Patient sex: M
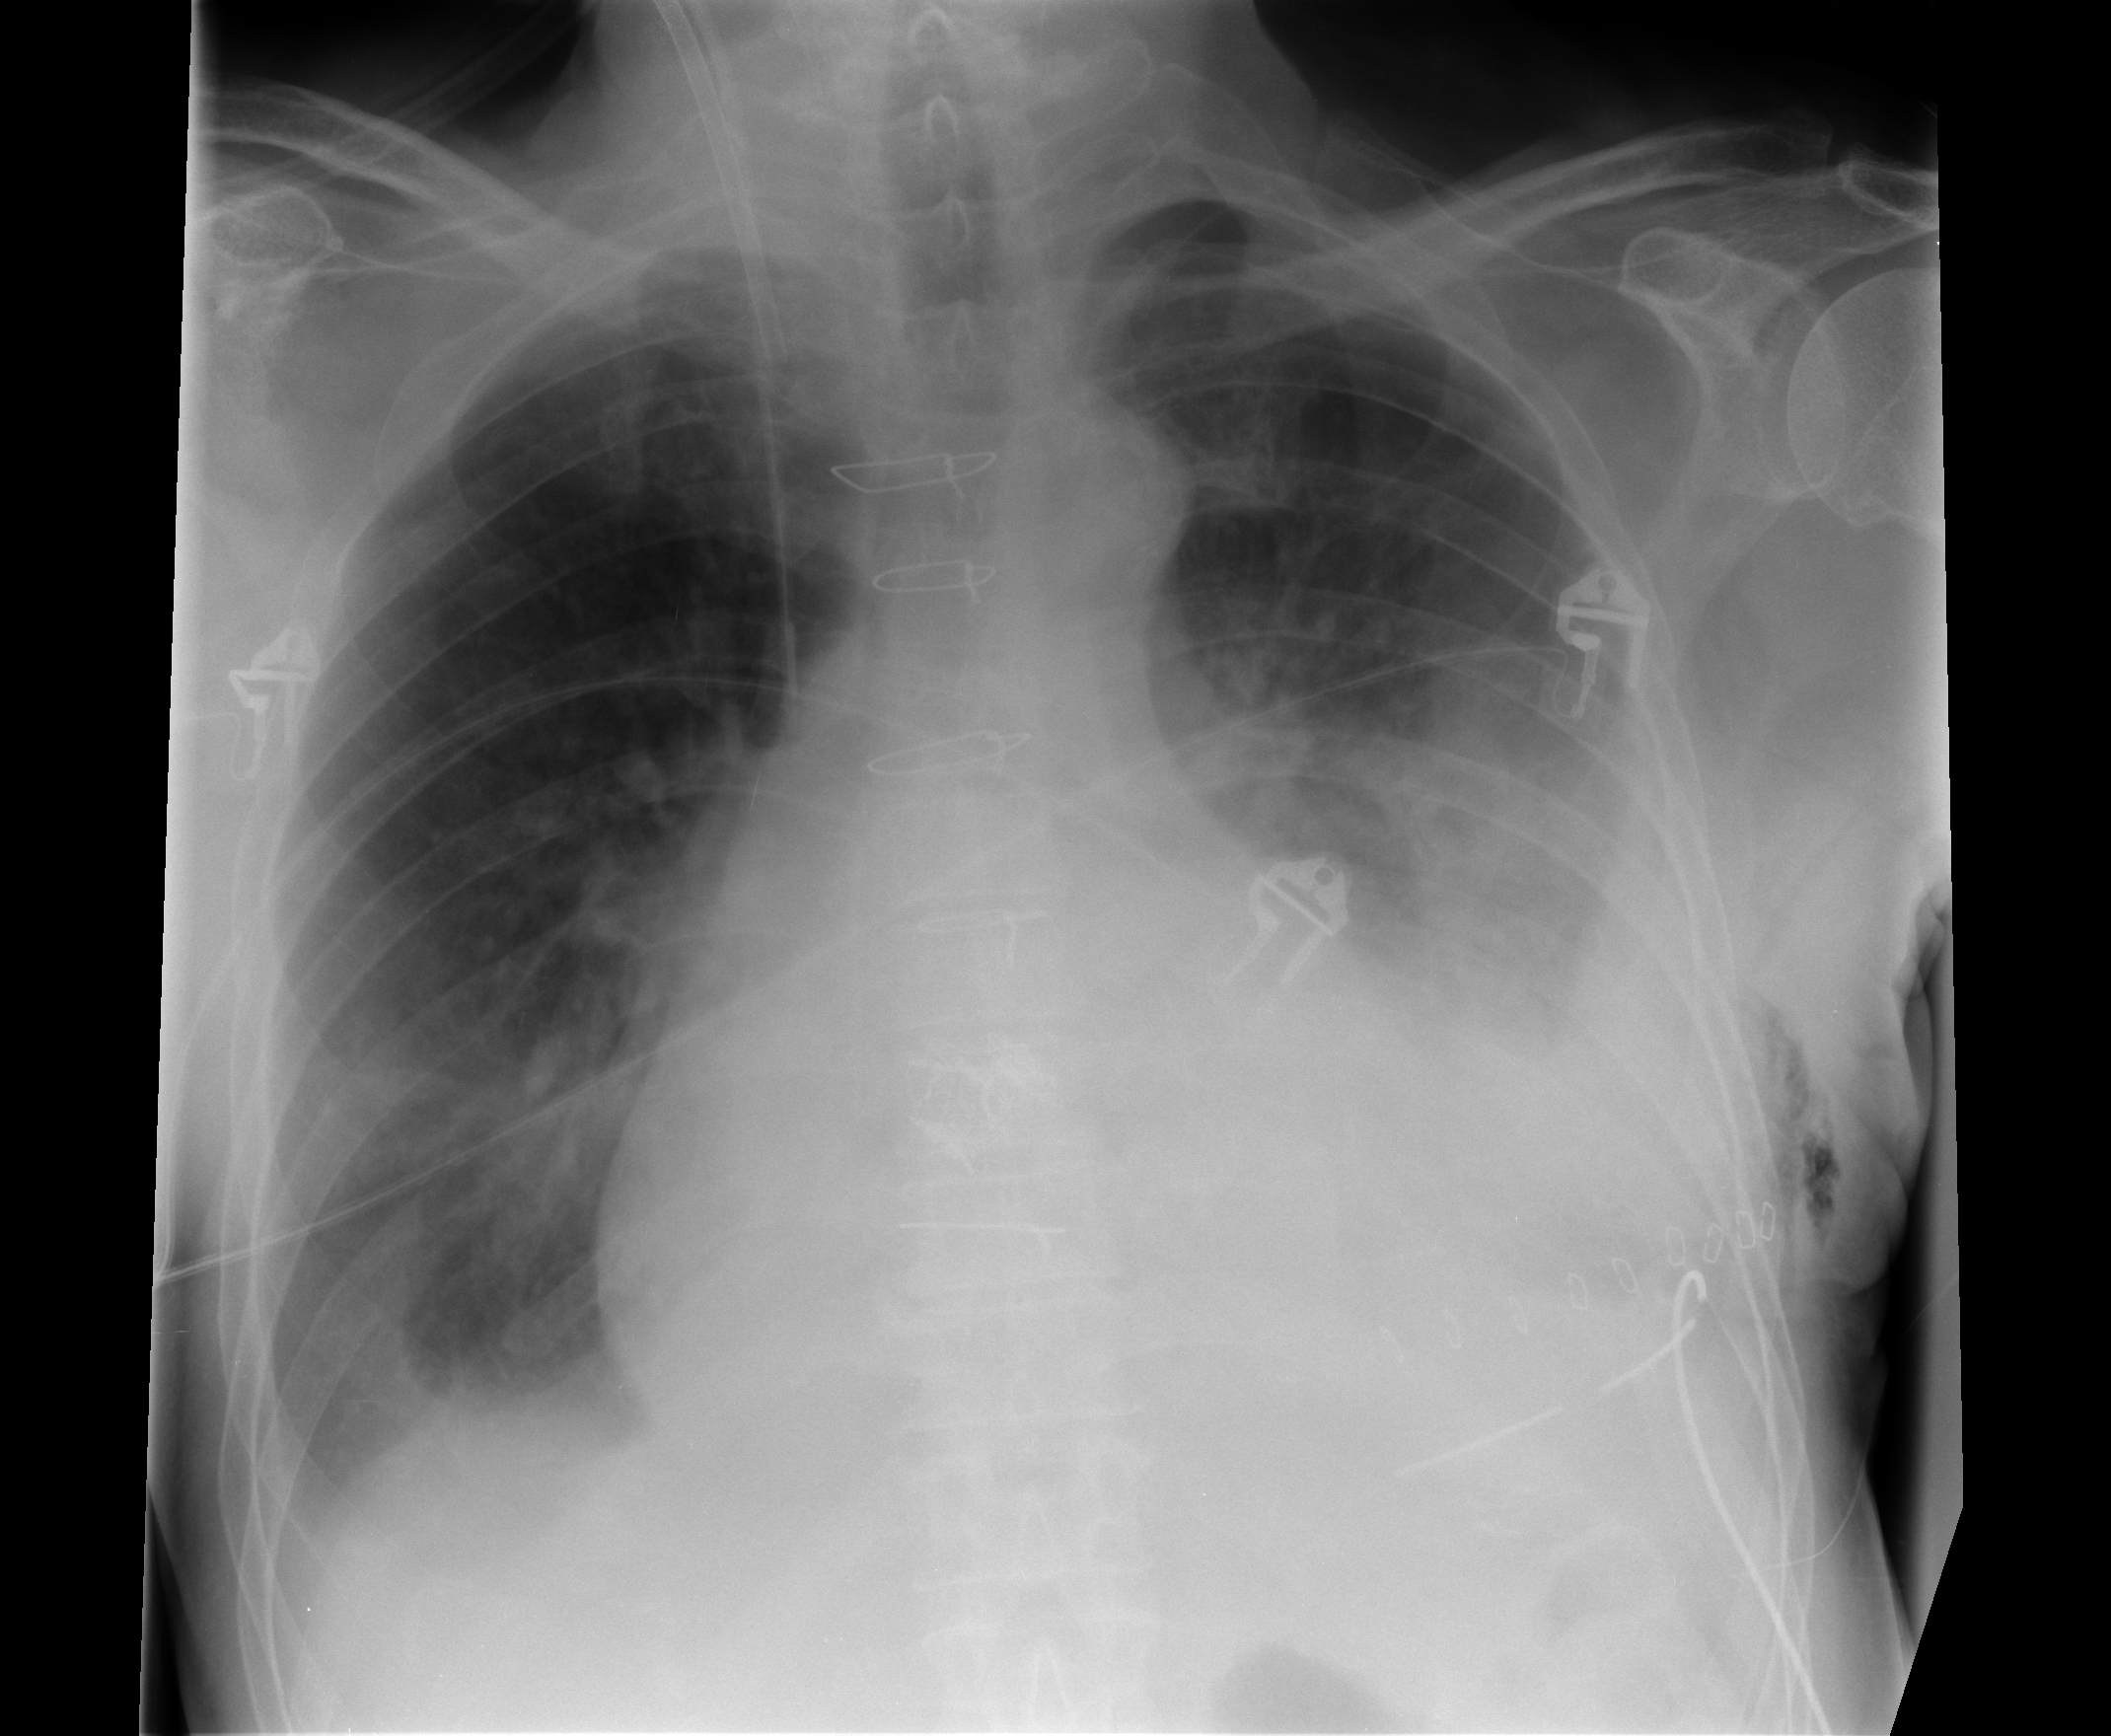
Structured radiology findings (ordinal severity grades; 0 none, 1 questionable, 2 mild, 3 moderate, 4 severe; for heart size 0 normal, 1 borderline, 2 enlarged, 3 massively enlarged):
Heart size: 2
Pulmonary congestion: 0
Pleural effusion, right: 2
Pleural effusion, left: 3
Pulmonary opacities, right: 0
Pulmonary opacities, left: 1
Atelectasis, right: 2
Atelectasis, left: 2